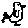
Label: bird